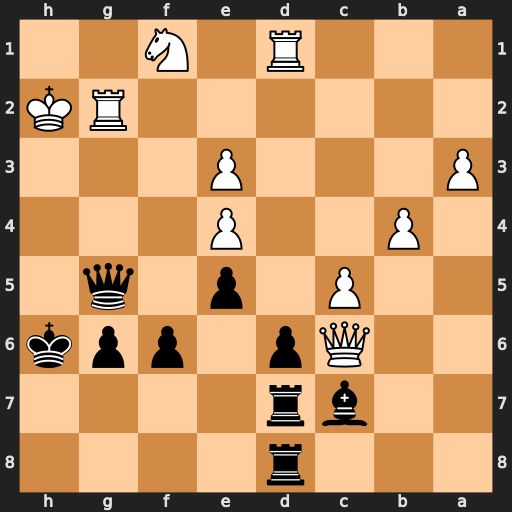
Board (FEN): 3r4/2br4/2Qp1ppk/2P1p1q1/1P2P3/P3P3/6RK/3R1N2
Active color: b
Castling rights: -
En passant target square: -
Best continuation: Qh5+ Kg1 Qxd1